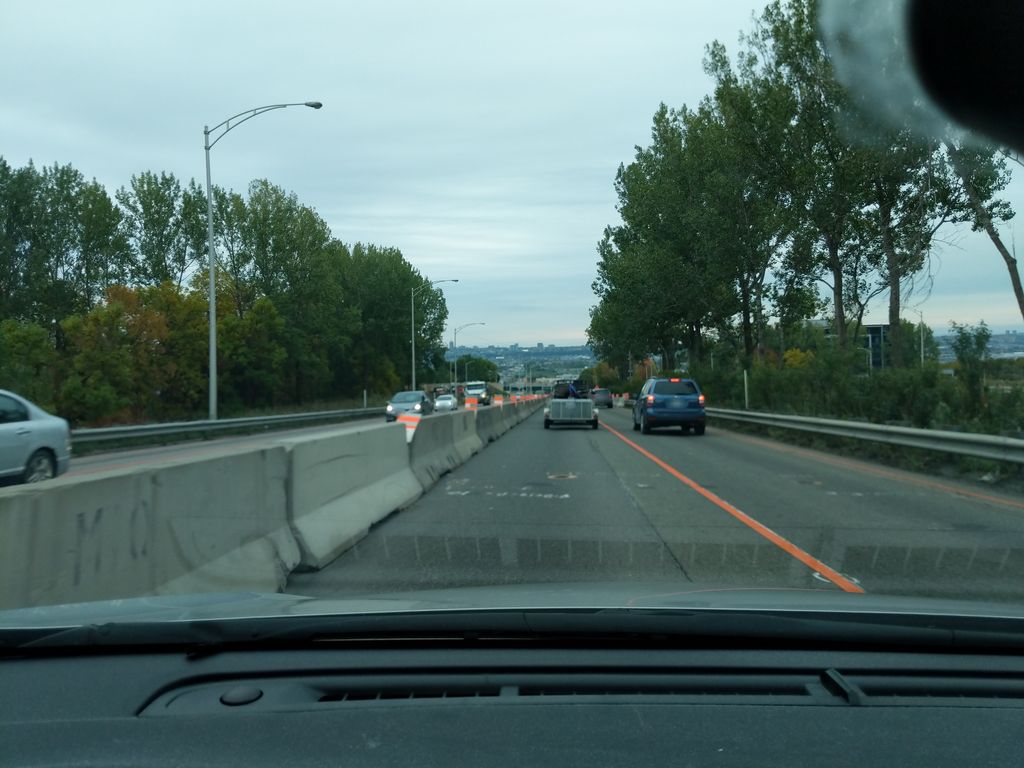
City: quebec_city